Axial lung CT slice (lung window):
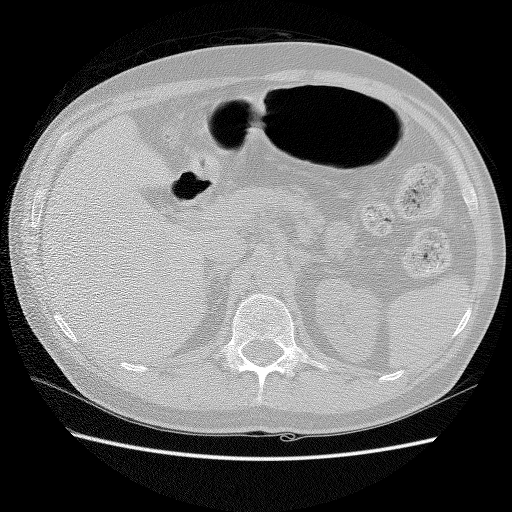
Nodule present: no